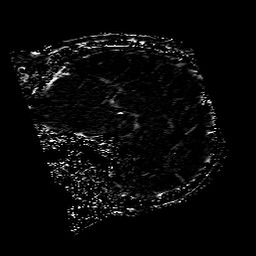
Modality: SWI
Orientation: sagittal
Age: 68
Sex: female
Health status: ill
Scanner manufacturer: philips
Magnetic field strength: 3 T
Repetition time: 0.031 s